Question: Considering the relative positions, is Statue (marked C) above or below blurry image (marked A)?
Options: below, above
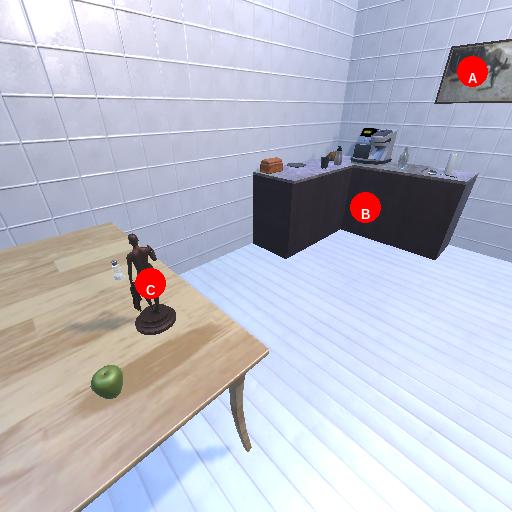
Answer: below